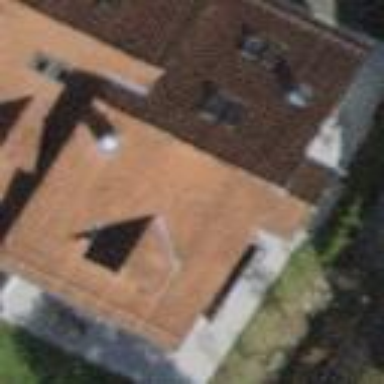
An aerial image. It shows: Building with pitched roof.